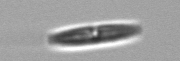
Label: pennate